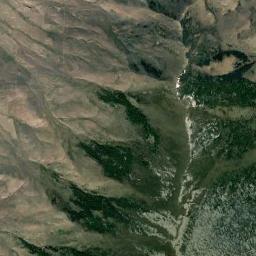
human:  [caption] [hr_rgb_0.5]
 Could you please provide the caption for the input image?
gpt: The folded mountain has a valley and is covered with some vegetation .

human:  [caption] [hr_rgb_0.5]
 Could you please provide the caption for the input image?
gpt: The mountain is full of black soil with some green plants .

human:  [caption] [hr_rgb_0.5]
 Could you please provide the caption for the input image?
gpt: Many trees are on the mountain .

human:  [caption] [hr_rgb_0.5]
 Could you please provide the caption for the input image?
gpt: You can see the veins of the mountain clearly .

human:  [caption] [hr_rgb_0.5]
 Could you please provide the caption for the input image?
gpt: There are some green land on the brown mountain .